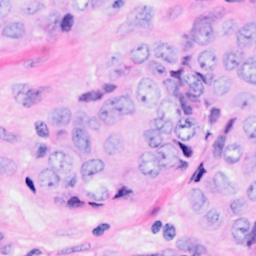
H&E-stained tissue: Breast